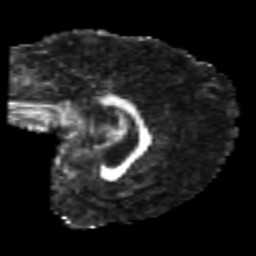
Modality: FA
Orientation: sagittal
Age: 22
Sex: female
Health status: healthy
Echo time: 0.074 s